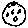
Label: moon